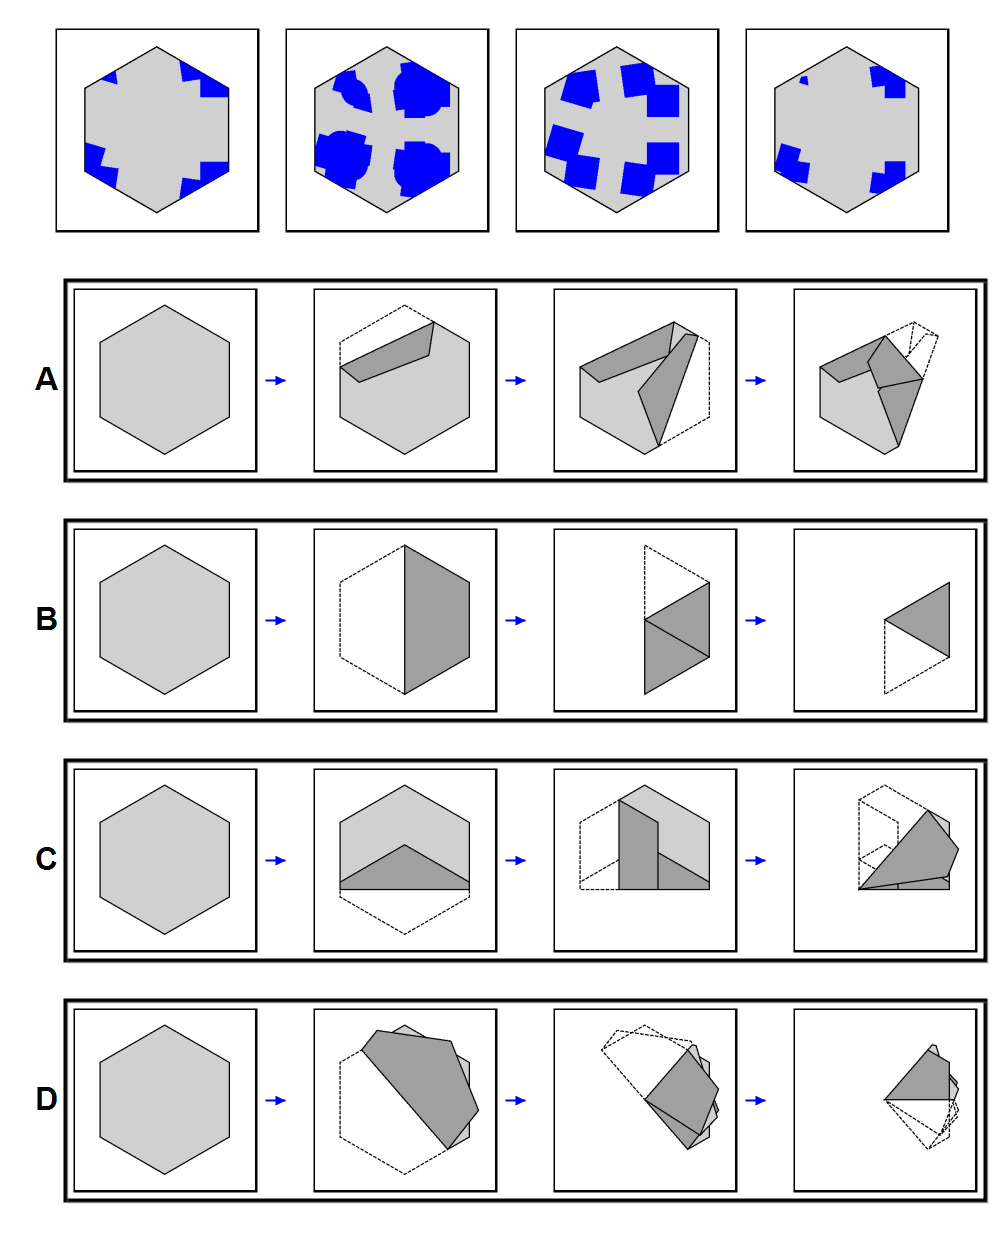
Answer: D